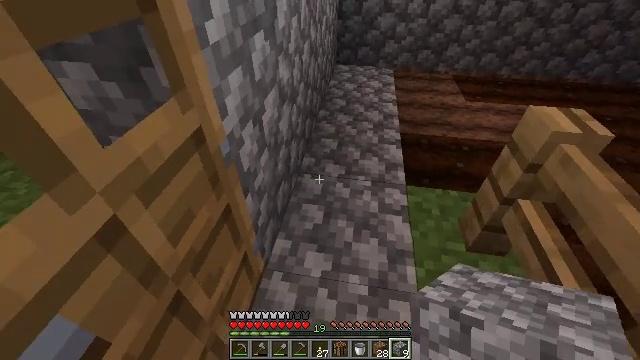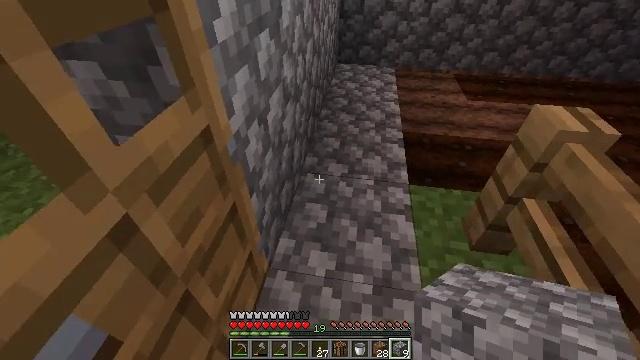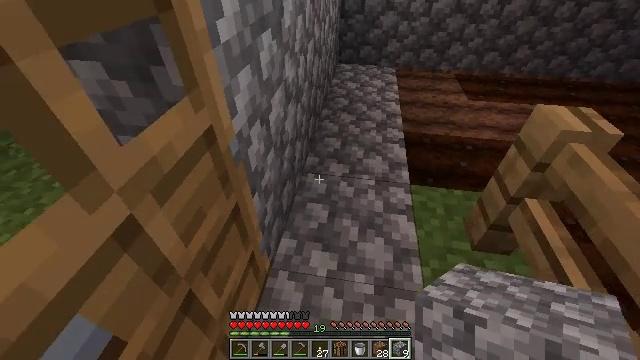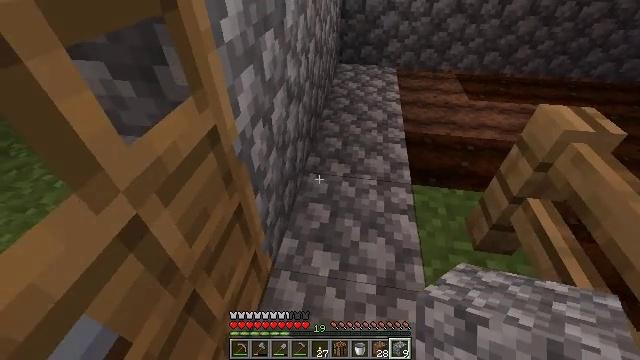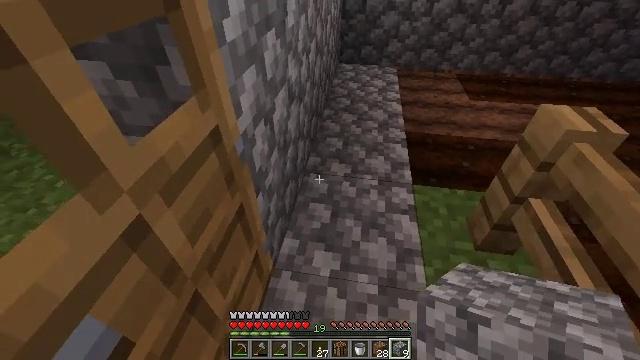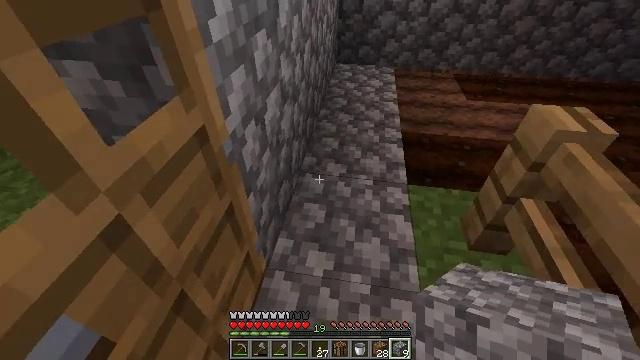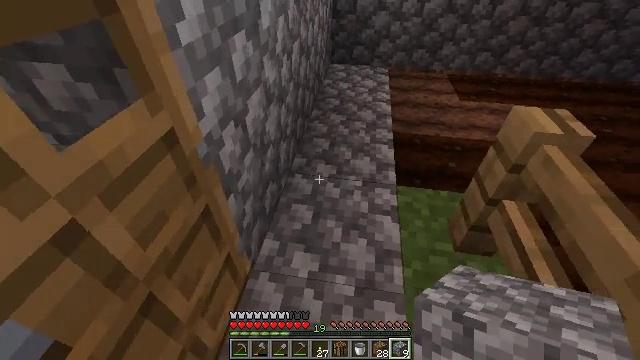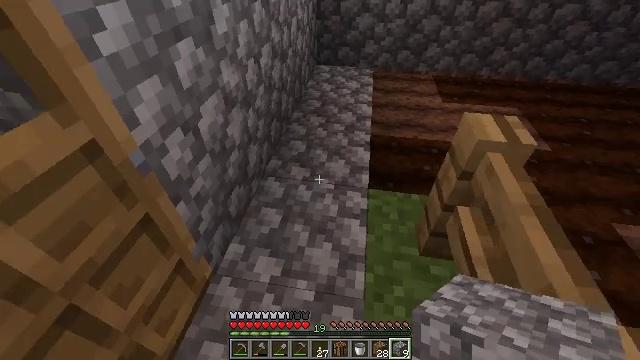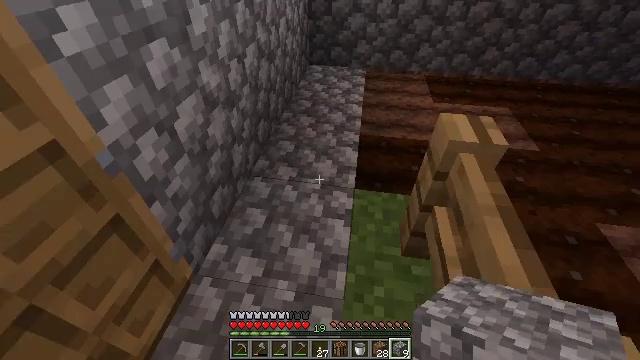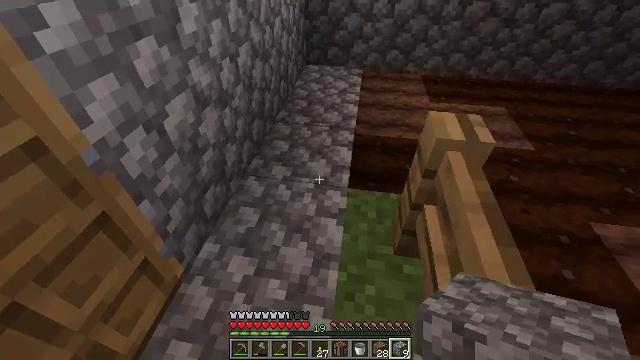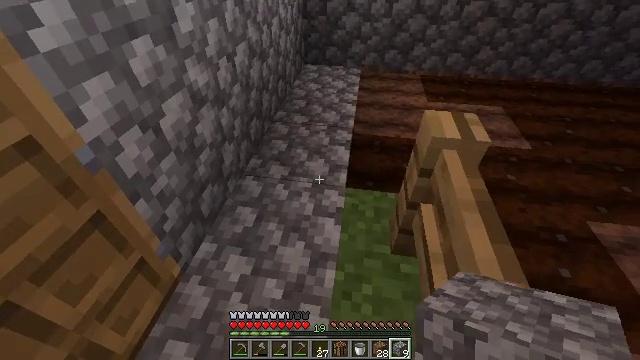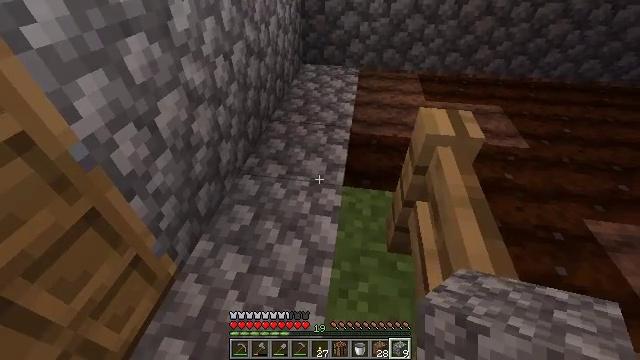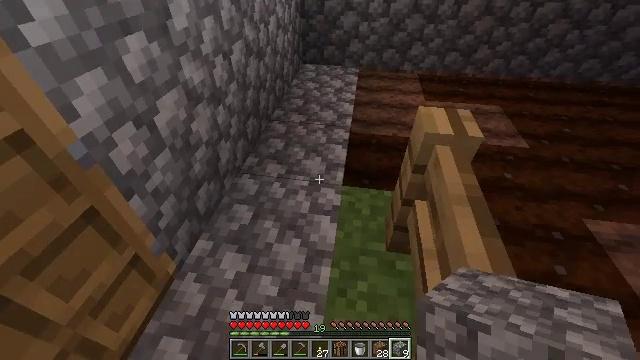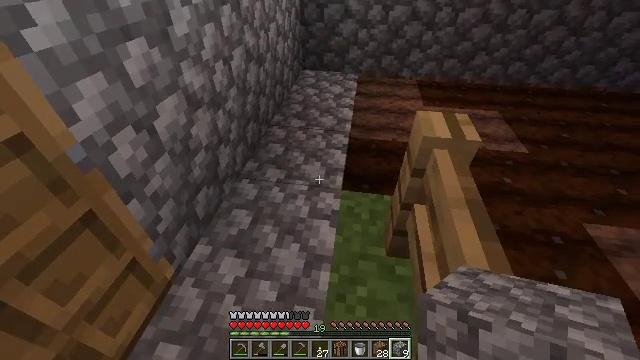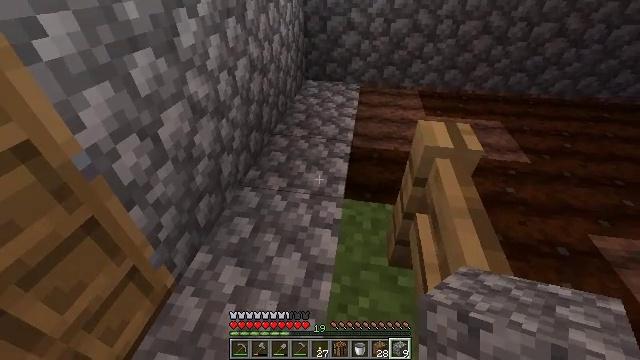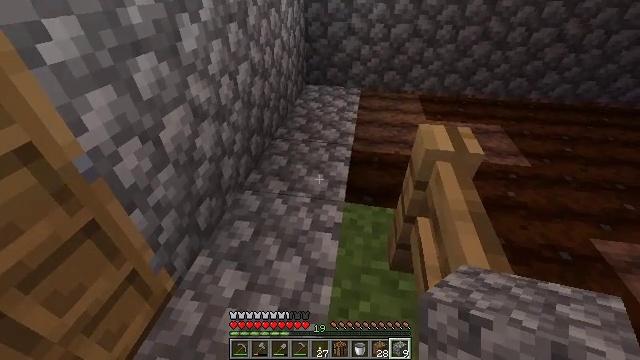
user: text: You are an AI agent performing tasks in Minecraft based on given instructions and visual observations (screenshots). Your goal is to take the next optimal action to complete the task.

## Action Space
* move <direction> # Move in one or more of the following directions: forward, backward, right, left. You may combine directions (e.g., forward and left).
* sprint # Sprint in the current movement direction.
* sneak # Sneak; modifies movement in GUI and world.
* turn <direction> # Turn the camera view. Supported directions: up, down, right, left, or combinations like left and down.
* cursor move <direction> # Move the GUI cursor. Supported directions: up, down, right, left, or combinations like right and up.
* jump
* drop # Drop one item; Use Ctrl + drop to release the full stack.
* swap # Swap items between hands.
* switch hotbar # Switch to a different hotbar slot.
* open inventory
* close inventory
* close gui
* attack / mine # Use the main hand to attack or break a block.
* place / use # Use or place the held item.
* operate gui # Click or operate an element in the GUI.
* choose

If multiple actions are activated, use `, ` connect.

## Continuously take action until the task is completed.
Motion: motion action
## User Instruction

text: Mine the farmland block.
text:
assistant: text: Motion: no_op
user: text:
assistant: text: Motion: no_op
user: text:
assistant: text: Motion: no_op
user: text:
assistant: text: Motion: no_op
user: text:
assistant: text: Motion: move right
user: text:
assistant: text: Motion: move right
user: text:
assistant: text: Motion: move right
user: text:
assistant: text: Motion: no_op
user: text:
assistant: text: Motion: no_op
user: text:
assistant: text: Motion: no_op
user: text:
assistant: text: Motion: no_op
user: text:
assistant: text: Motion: no_op
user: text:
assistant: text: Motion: turn up
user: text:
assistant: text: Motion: turn up
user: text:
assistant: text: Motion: no_op
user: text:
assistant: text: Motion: no_op
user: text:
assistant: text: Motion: no_op
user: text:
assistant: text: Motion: no_op
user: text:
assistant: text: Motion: no_op
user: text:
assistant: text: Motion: no_op
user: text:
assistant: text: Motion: no_op
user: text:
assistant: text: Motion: no_op
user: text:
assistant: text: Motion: no_op
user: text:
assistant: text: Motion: no_op
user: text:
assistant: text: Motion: turn up
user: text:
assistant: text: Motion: turn left and up
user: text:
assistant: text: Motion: turn left and up
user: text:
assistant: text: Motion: turn right and up
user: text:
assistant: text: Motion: turn right and up
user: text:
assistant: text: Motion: turn right and up